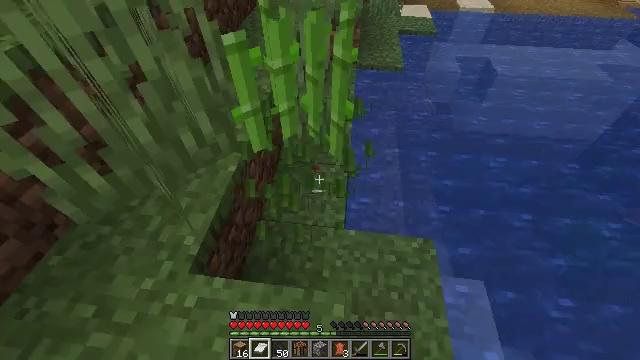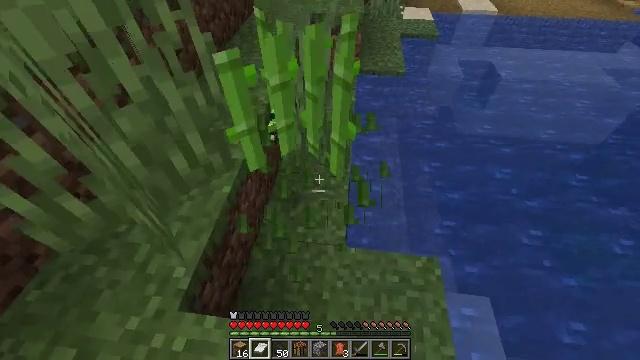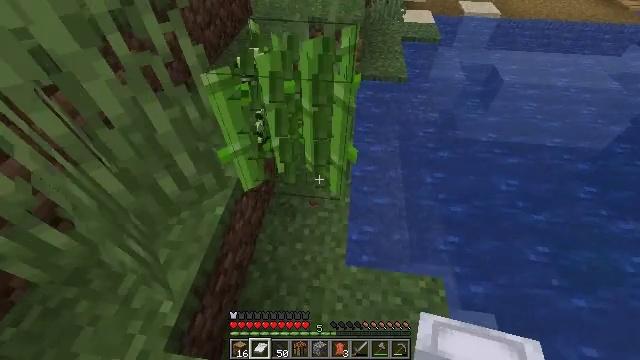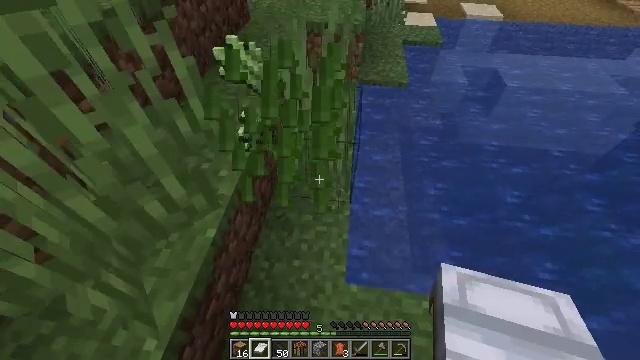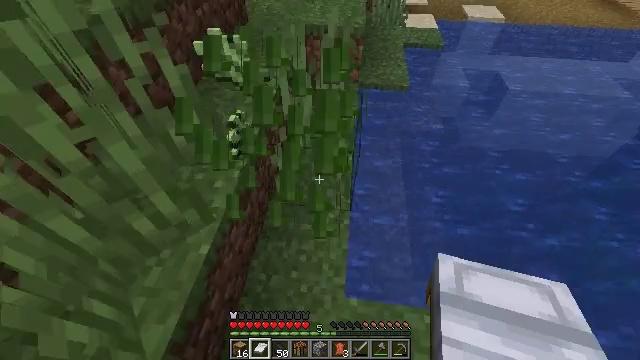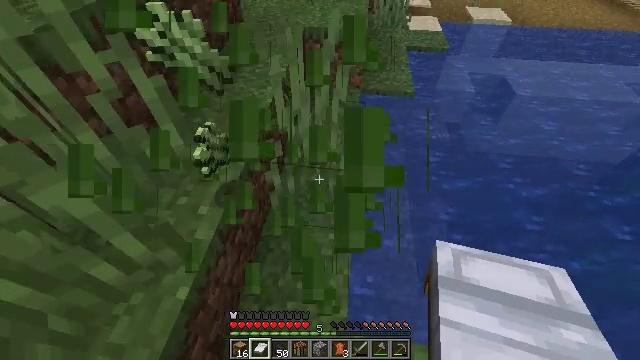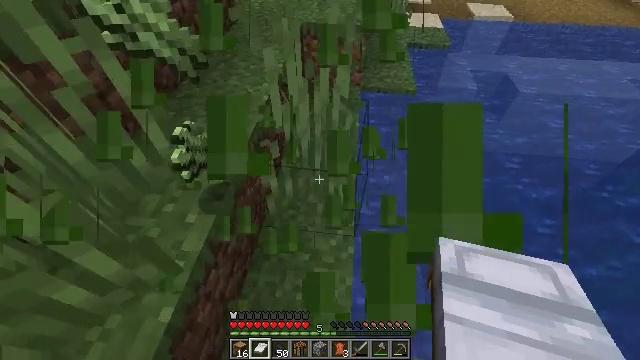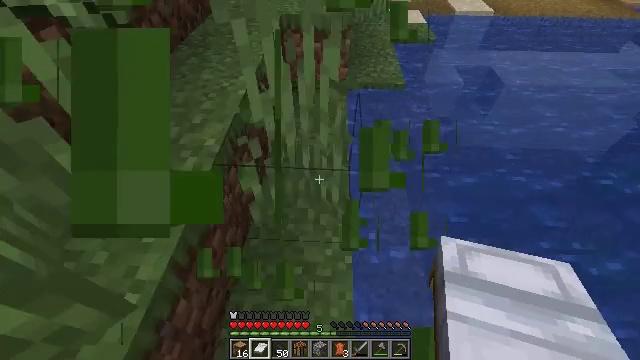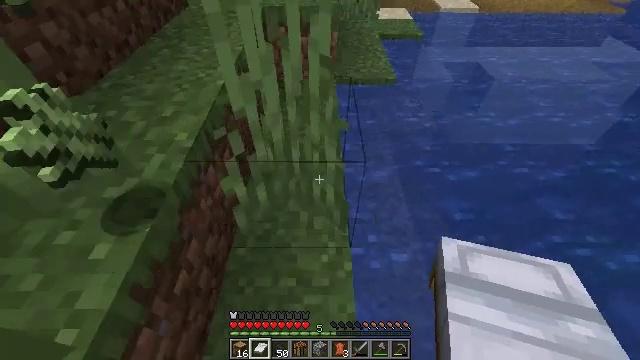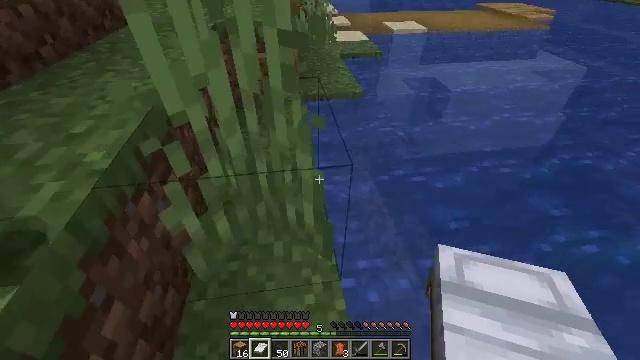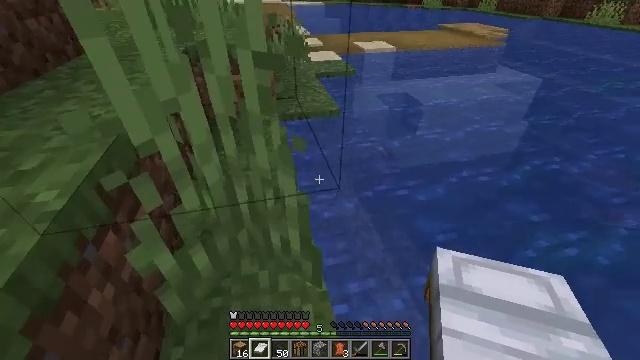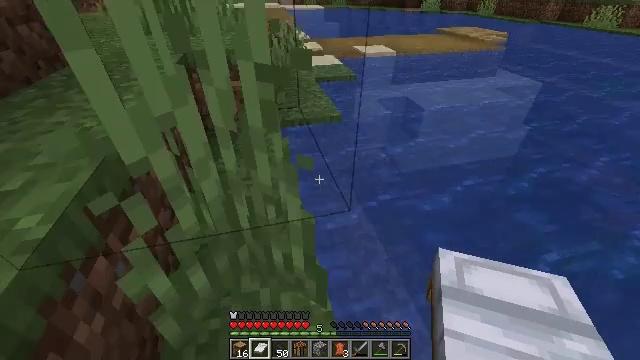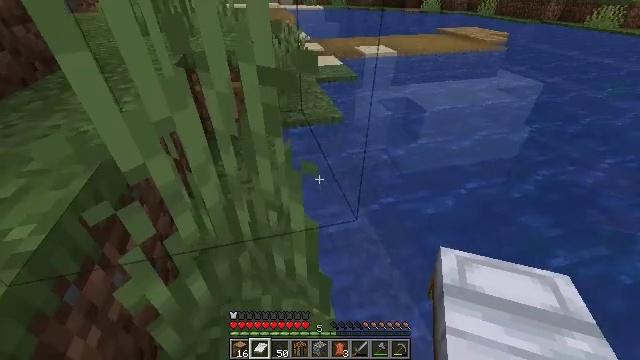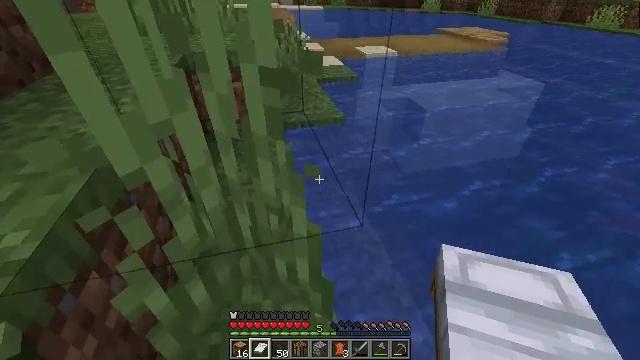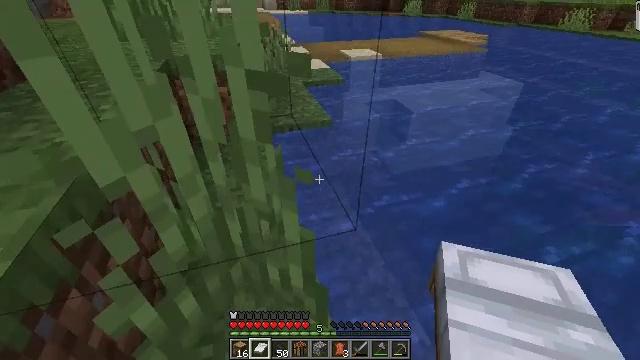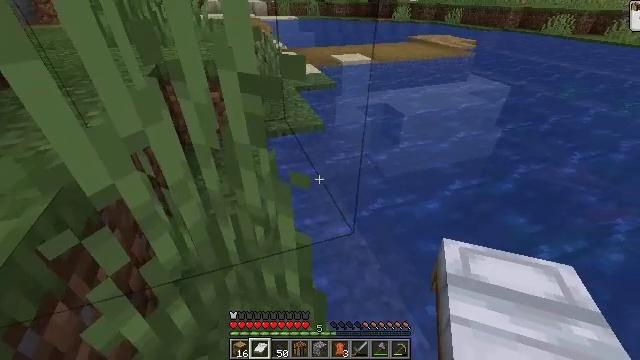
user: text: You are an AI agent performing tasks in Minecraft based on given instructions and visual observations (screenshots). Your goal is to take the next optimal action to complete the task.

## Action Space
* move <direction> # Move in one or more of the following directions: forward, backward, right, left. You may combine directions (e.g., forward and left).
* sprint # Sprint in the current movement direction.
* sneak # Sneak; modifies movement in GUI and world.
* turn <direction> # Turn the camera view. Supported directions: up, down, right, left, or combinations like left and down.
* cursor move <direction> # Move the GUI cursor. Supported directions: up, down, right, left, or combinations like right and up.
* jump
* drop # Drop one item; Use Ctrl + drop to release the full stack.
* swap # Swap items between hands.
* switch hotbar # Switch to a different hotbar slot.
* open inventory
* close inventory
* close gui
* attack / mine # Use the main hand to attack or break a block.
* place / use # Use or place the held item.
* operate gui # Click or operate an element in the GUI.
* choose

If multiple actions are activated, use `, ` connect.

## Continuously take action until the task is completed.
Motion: motion action
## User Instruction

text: Recycle the blast furnace by breaking it.
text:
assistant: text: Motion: move forward
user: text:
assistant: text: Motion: move forward
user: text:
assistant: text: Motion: move forward
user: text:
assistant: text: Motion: move forward
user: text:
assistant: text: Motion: move forward
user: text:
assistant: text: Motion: move forward
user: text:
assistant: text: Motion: move forward, turn right and up
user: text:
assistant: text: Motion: move forward, turn right and up
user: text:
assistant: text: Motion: move forward, turn right and up
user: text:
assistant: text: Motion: turn right and up
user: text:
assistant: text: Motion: no_op
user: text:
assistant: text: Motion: no_op
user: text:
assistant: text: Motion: no_op
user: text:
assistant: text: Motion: turn right
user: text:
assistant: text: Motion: turn right
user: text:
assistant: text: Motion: no_op
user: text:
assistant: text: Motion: no_op
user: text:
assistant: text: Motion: turn right and up
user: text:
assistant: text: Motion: turn right and up
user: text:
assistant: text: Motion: turn right and up
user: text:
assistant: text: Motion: turn right and up
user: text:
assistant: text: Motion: no_op
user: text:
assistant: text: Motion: move forward
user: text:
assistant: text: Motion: move forward, turn right and up
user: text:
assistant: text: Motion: move forward, turn right and up
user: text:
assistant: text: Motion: move forward, turn up
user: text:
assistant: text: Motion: move forward, turn right and up
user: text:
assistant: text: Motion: move forward, turn right and up, jump
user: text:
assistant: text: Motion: move forward, turn right and up, jump
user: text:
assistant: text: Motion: move forward, turn right, jump